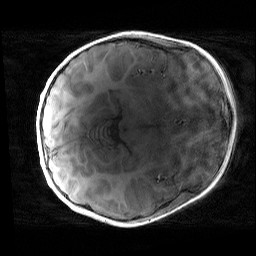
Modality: T1w
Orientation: axial
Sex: male
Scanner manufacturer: siemens
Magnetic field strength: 3 T
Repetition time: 1.9 s
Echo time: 0.00243 s